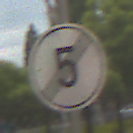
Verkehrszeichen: EndeGeschwindigkeit5
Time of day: MorningAfternoon
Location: Outdoor (Urban)
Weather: Overcast
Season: NotSpecified
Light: Natural